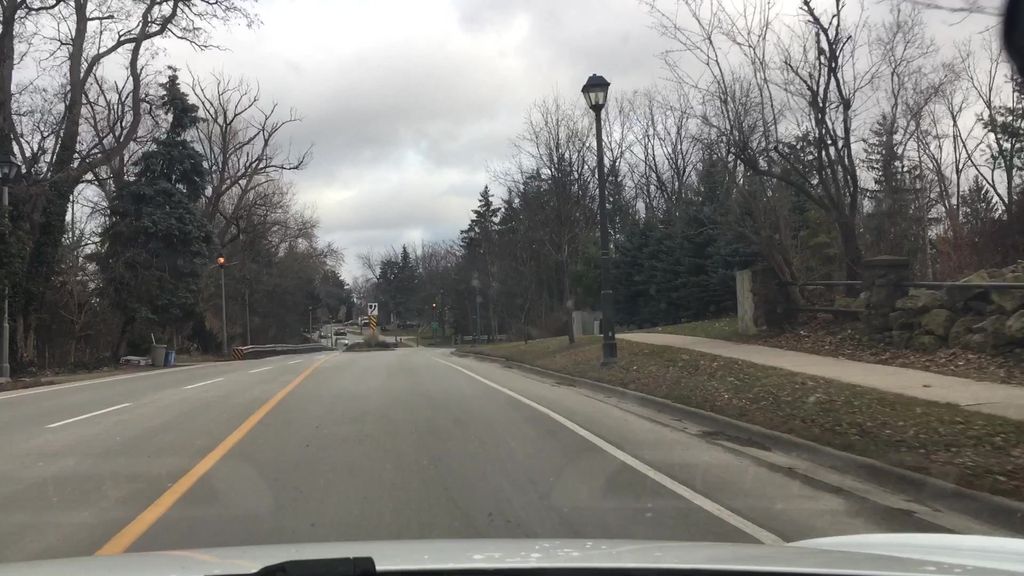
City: hamilton